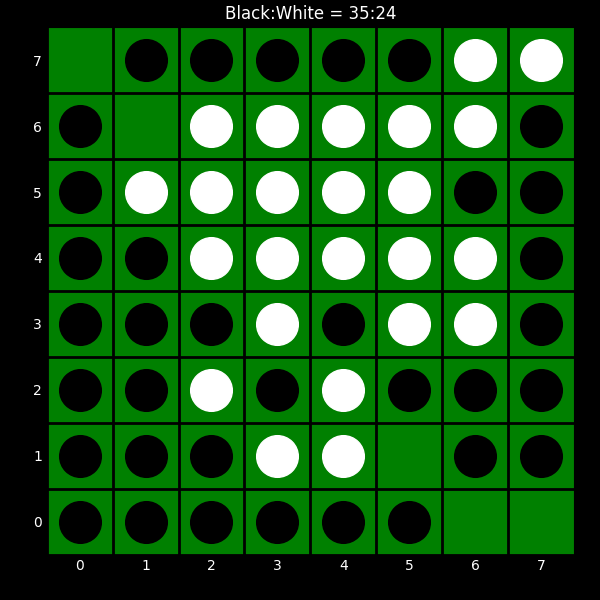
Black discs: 35
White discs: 24